Aerial crown-view tile of a tropical tree (Barro Colorado Island, Panama), acquired 20240918:
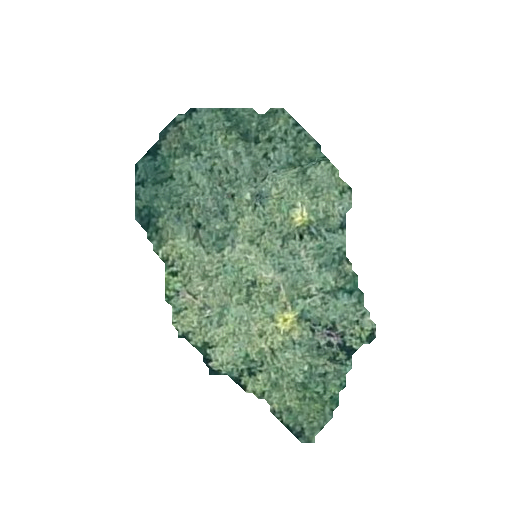
Species: Virola sebifera
GBIF accepted scientific name: Virola sebifera
Crown area: 82.073 m²